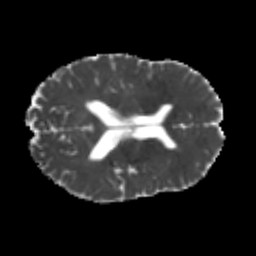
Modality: MD
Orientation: axial
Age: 22
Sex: male
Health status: healthy
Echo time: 0.074 s